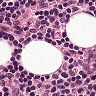
Metastatic tissue present: no